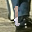
Label: 1